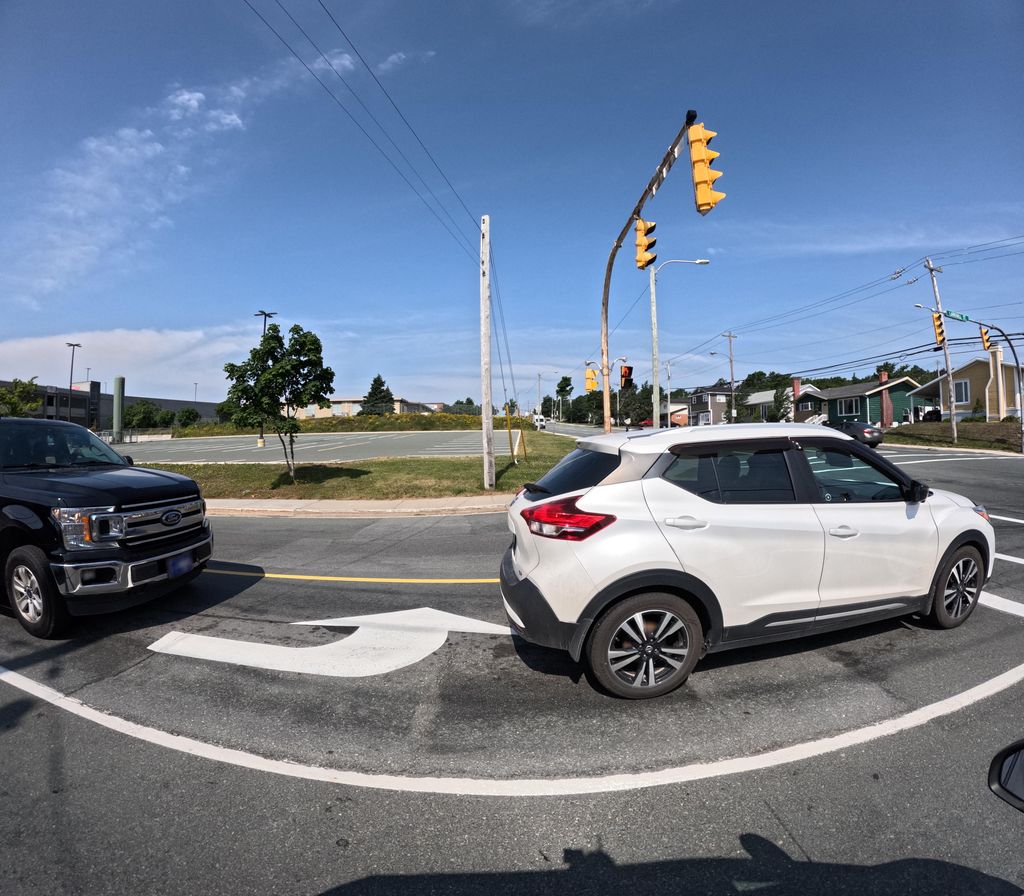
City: st_johns